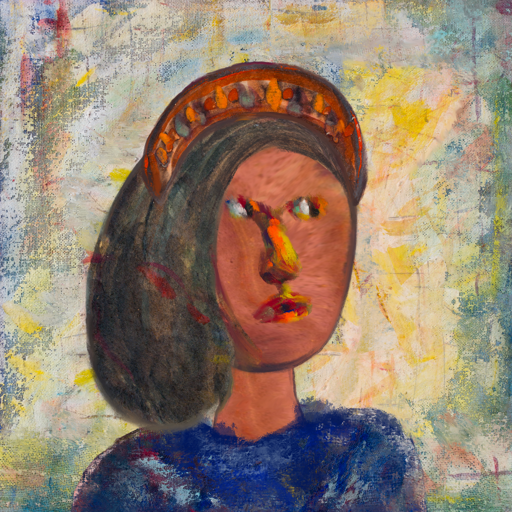
Background: Irani, Head And Neck Side: Mother_And_Son_Mother, Face Side: An_Impression, Bust: Irani, Hair Side: Gypsy_Mother, Head Accessory: Hypocrite, Second Necklace: Blank, Necklace: Blank, Baby: Blank